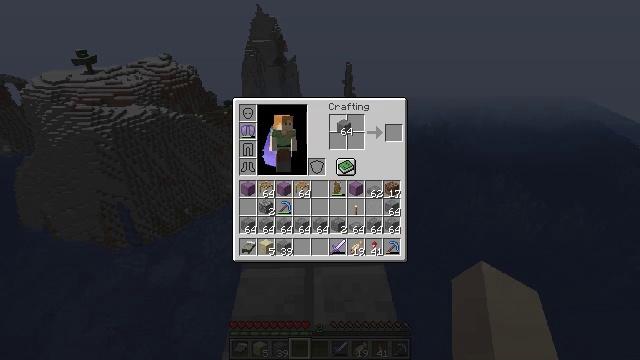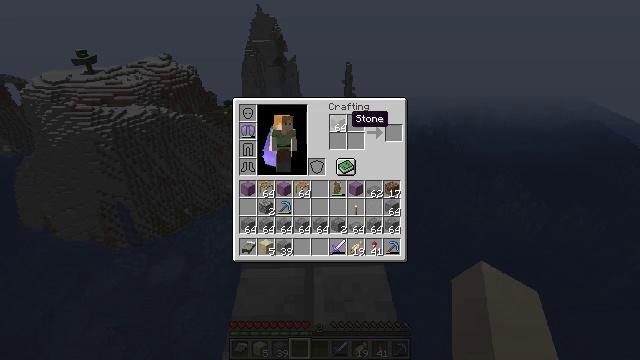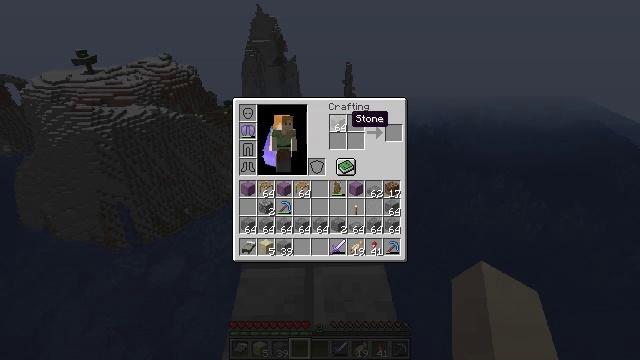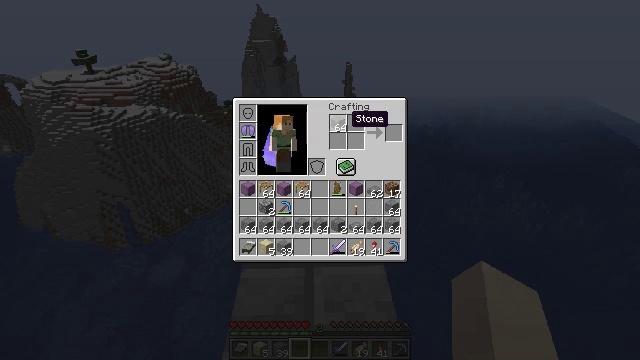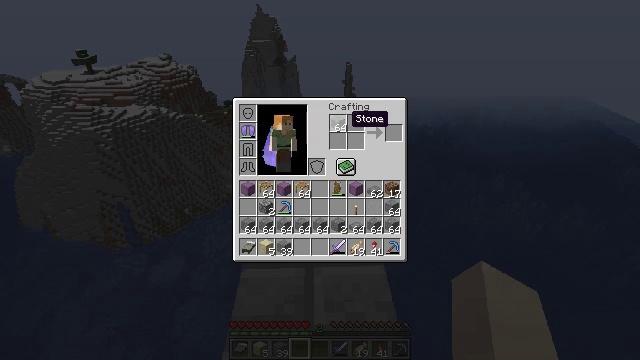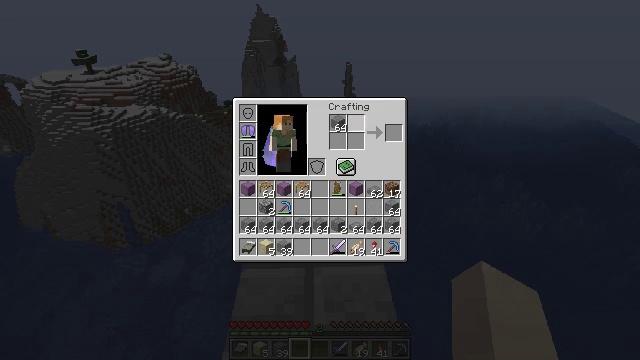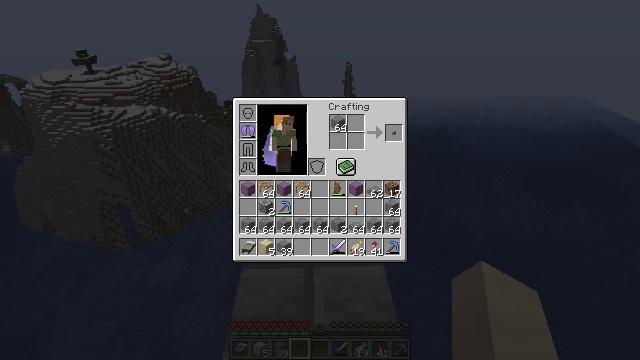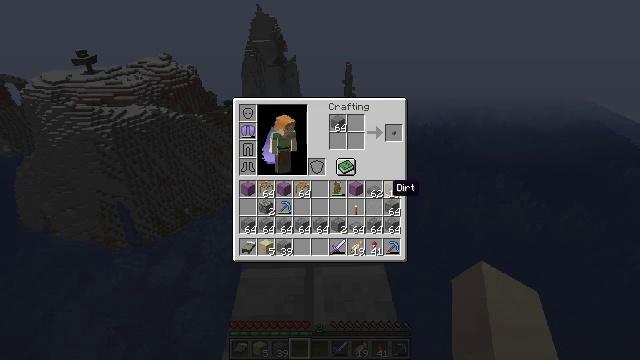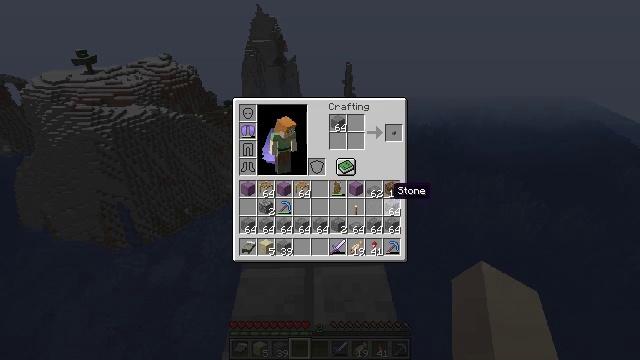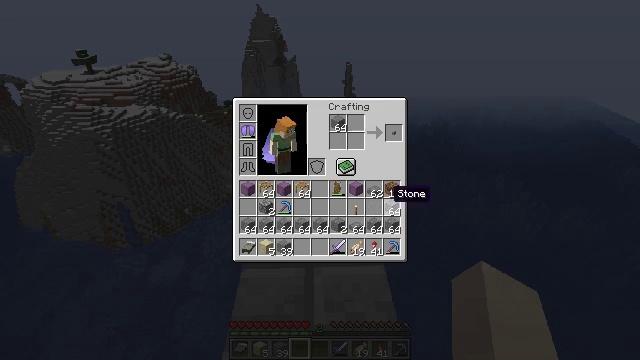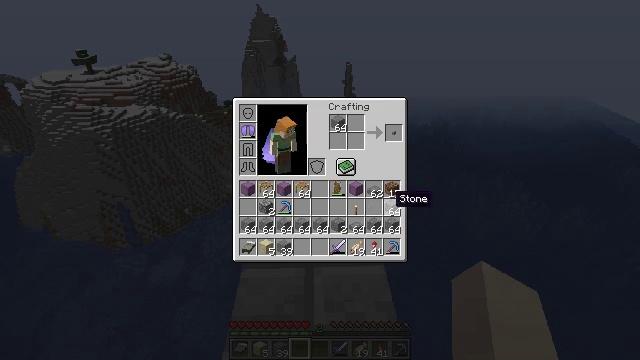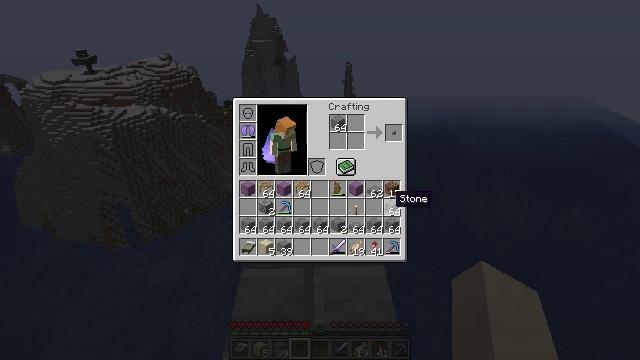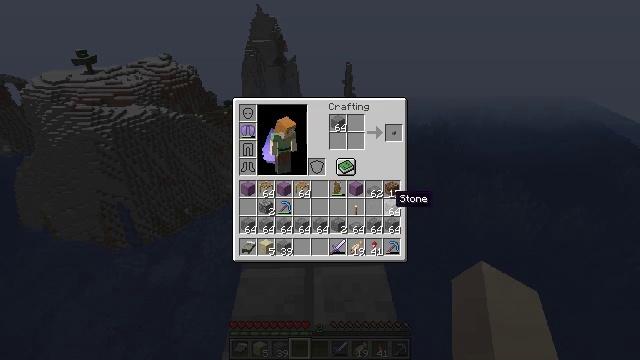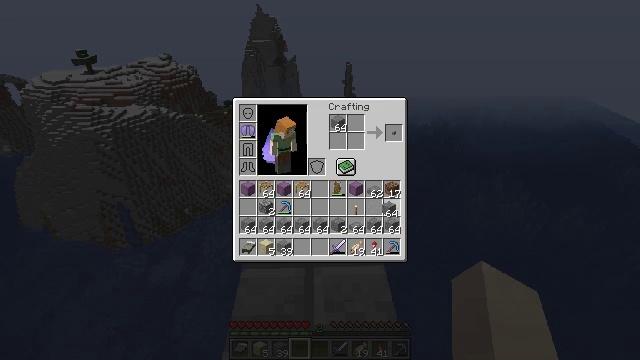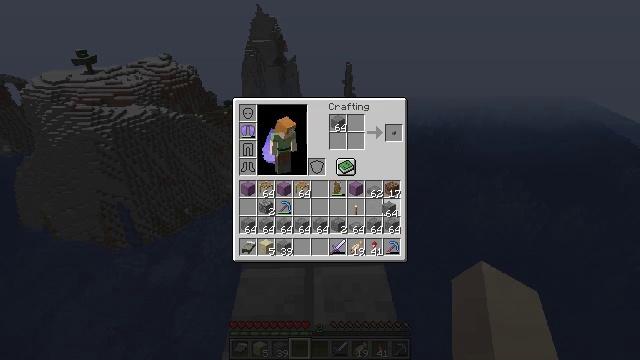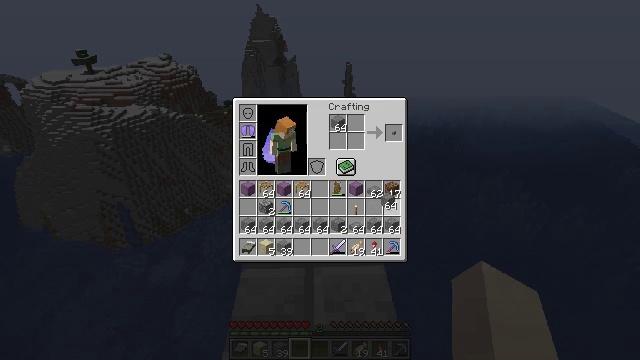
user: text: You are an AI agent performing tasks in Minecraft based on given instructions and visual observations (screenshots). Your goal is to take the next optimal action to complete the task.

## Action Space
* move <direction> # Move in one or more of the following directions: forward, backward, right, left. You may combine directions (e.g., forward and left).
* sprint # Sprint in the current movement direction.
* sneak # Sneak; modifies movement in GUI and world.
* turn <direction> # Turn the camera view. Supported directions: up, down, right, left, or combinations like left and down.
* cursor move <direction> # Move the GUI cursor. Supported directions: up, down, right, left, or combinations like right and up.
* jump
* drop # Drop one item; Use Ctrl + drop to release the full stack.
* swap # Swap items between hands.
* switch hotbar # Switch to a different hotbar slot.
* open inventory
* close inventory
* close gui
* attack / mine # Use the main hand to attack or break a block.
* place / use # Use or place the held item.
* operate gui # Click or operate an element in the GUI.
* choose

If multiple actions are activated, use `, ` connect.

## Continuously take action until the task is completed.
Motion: motion action
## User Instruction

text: Place stones in a 2x2 grid to craft stone bricks.
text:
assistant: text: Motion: no_op
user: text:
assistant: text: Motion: no_op
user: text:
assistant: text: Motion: no_op
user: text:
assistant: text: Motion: no_op
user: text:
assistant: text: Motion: no_op
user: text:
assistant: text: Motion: cursor move right and down
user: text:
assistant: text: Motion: cursor move right and down
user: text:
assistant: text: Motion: no_op
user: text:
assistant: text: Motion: no_op
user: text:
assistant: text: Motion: no_op
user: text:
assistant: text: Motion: no_op
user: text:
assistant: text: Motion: no_op
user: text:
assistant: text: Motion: operate gui
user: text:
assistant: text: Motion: operate gui
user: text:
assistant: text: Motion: cursor move up
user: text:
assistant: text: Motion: cursor move up
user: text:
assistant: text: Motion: cursor move up
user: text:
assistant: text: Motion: cursor move left and up
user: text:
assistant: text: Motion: cursor move up
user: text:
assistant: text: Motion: cursor move up
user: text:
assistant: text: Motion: no_op
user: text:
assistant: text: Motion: no_op
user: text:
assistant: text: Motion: no_op
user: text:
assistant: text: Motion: no_op
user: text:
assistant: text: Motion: operate gui
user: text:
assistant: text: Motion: operate gui
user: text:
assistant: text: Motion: operate gui
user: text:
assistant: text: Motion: no_op
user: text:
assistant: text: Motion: no_op
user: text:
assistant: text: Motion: choose